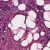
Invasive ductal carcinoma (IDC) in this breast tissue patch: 1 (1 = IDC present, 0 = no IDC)